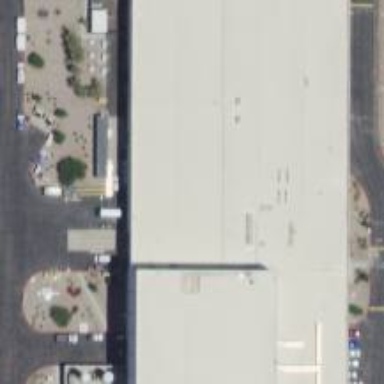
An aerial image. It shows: Building.